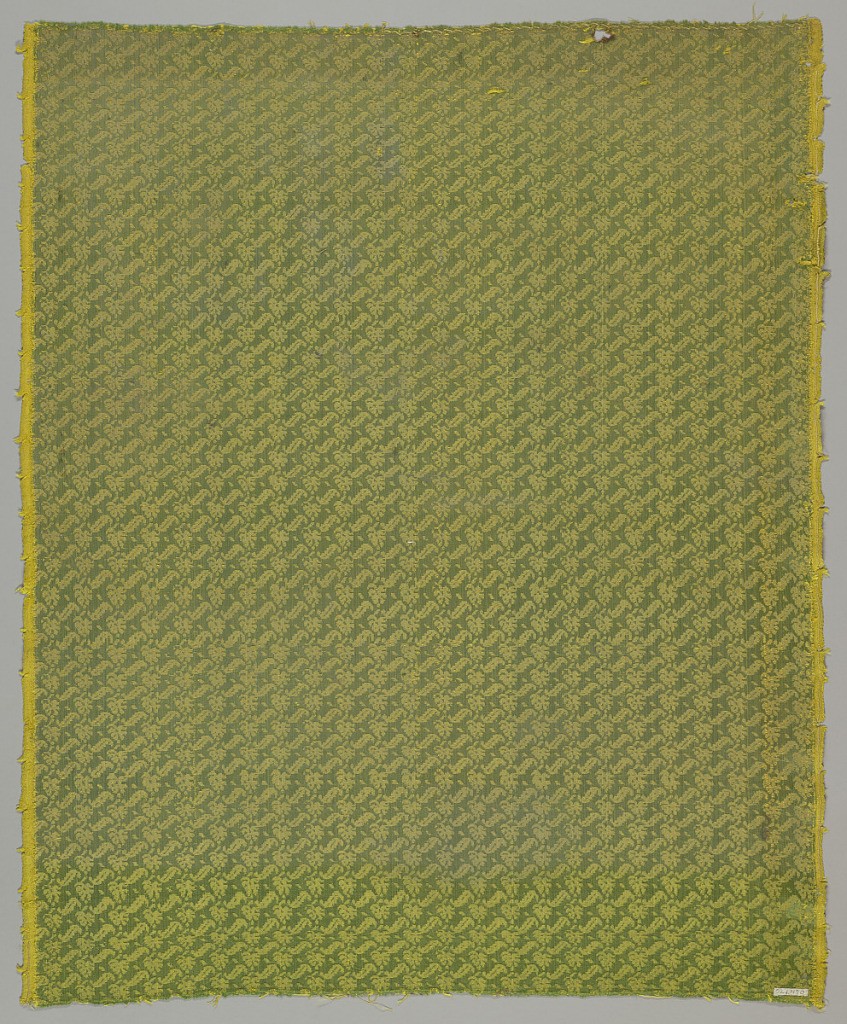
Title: Fragment
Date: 17th century
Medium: Meduim: silk Technique: 4&1 satin damask
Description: Diagonal branches with leaves in green and yellow